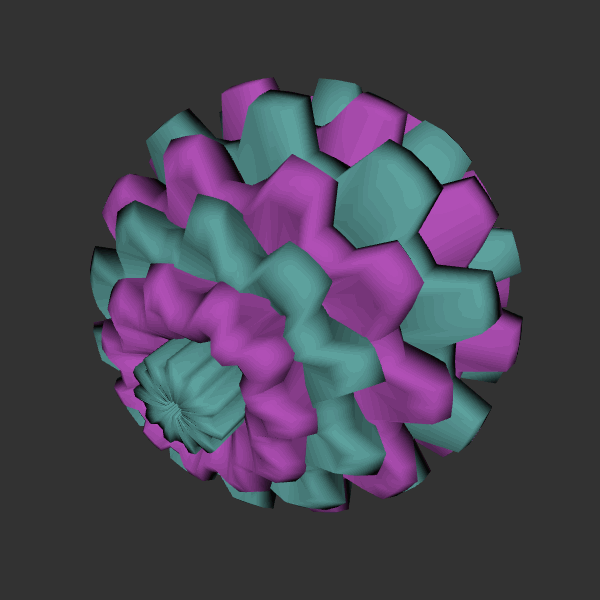
Background: dark